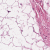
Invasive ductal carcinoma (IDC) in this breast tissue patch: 0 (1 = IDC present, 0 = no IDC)